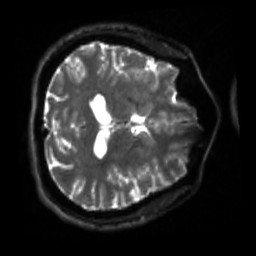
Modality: sbref
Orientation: axial
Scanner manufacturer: siemens
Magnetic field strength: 3 T
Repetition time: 4 s
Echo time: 0.0594 s